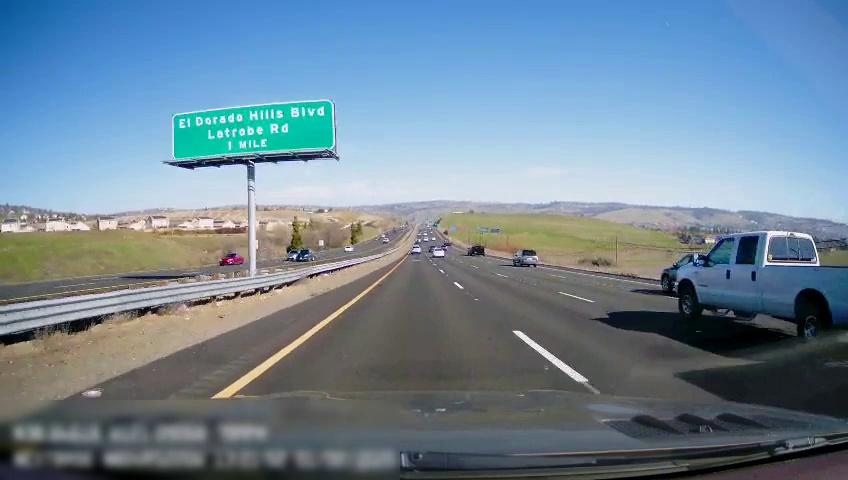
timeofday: Day
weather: Sunny
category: Drivable Space
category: Drivable Space
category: Vehicles | Car
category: Vehicles | Car
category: Vehicles | Car
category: Vehicles | Car
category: Vehicles | Car
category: Vehicles | Car
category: Vehicles | Truck
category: Vehicles | Other LV
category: Vehicles | Car
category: Lanes | Current Lane
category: Lanes | Current Lane
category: Lanes | Alternate Lane
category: Lanes | Alternate Lane
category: Lanes | Alternate Lane
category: Lanes | Opposite Lane
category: Lanes | Opposite Lane
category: Lanes | Opposite Lane
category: Traffic | Signs